Question: I'm not sure but from my hours of debugging, this should be the best description of my problem I can give.
I'm creating a WinRT app, there are two pages- Main Page and Details Page. Inside Main Page constructor, I have initialized a listbox. On click of any of the element of listbox, user is taken to the Details page.
I'm just learning all this and design may not be best but here is what I did.
I took a static variable in MainPage.cs, and set it to point to the element which is clicked by the user. Now in the constructor of the Details page, I used this static variable to set the datacontext of Details Page itself.
What flow I'm expecting is:-
-
-
-
It works for most of the times, but once in like every 5 times, The Details page constructor throws an exception stating the static variable is not initialized yet. Why is Details page's constructor running when I'm starting the app? and why only sometimes? Do I need to set DataContext of Details Page in some other method instead of constructor?
The code is somewhat complex and too much in terms of domain of the problem so I'm avoiding posting it. But if I'm failing to explain the problem please tell, I'll post it keeping it as related as I can.
CODE:-
This is the method called when an item in listbox is clicked--will take user to the Details page.
'''
private void overviewlistbox_Tapped_1(object sender, TappedRoutedEventArgs e)
{
MatchOverview selectedmatch = (sender as ListBox).SelectedItem as MatchOverview;
matchFullDetails = new ObservableCollection<Match>();
foreach (Match m in UpdateController.matchList)
{
if (m.matchDescription == selectedmatch.matchDesc)
{
matchFullDetails.Add(m);
break;
}
}
if(!(matchFullDetails.Count == 0))
this.Frame.Navigate(typeof(Details));
}
'''
This is the constructor for Main Page:-
'''
public static ObservableCollection<Match> matchFullDetails;
public MainPage()
{
matchFullDetails = new ObservableCollection<Match>();
this.InitializeComponent();
UpdateController update = new UpdateController(); // Creating new object will update the overview_list of UpdateController(static list).
overviewlistbox.ItemsSource = UpdateController.overview_list;
}
'''
And this is the code for constructor of details page, where the exception occurs:-
'''
public static ObservableCollection<Match> matchdetails = new ObservableCollection<Match>();
DispatcherTimer dtm_detailspage = null;
public Details()
{
this.InitializeComponent();
matchdetails = MainPage.matchFullDetails; // matchdetails.Last<>() is take because we only need item which is added latest to the collection.
if (matchdetails.Last<Match>().type == "TEST") // Exception is thrown here--Initialization
// error. When I check MainPage.matchFullDetails,
// no data is shown which means its not yet
// initialized. Also the exception is thrown either at
// the start of the app, or when details page is visited. That too once in 4-5 times, not always.
{
matchdetails.Add(matchdetails.First<Match>() as TestMatch);
}
if (matchdetails.Last<Match>().type == "ODI")
{
matchdetails.Add(matchdetails.Last<Match>() as ODIMatch);
}
if (matchdetails.Last<Match>().type == "T20")
{
matchdetails.Add(matchdetails.Last<Match>() as T20Match);
}
}
'''
Exception Screenshot:-

Call Stack data on bug encounter:-
-
-
-
-
-
-
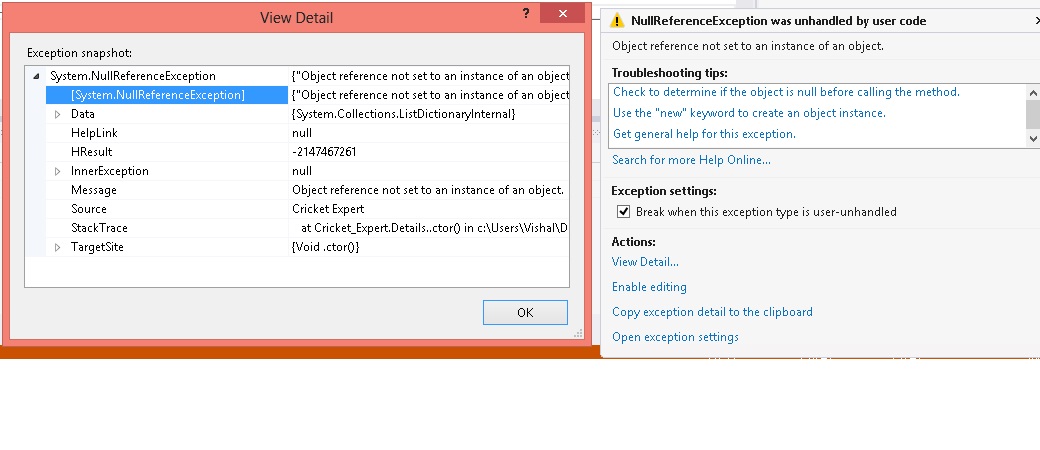
Answer: You can pass information on what needs to be displayed on the Details page through the Navigate call and set the DataContext in OnNavigatedTo override to avoid using static variables. Pages don't get created unless you do it specifically e.g. by navigating to one. They might not be recreated if a page has NavigationCacheMode changed from the default (Disabled) so instances of the page can be reused during navigation calls. Ultimately it's hard to say what's wrong but it seems like something in your code and we couldn't help you if you don't share a sample that reproduces the problem.
*EDIT
One way to debug 'Details' being created before 'MainPage' would be to add this code at the beginning of the 'Details' constructor:
'''
if (MainPage.matchFullDetails == null)
{
System.Diagnostics.Debugger.Break();
}
'''
Then look at the 'Call Stack' panel in Visual Studio to see how it gets constructed.
One way to see if 'matchFullDetails' is ever set to null is to search for its assignment (put a cursor on 'matchFullDetails' in Visual Studio code editor and hit Shift+F12).
Another way would be to make matchFullDetails into a property and test it like this:
'''
private static ObservableCollection<Match> _matchFullDetails;
public static ObservableCollection<Match> matchFullDetails
{
get
{
return _matchFullDetails;
}
set
{
if (value == null)
{
System.Diagnostics.Debugger.Break();
}
_matchFullDetails = value;
}
}
'''
*EDIT 2
You can initialize your static property in a static constructor like this:
'''
public static ObservableCollection<Match> matchFullDetails;
static MainPage()
{
matchFullDetails = new ObservableCollection<Match>();
}
public MainPage()
{
this.InitializeComponent();
UpdateController update = new UpdateController(); // Creating new object will update the overview_list of UpdateController(static list).
overviewlistbox.ItemsSource = UpdateController.overview_list;
}
'''
-